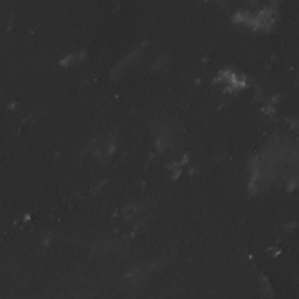
Label: non_frost